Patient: sex F, age 89
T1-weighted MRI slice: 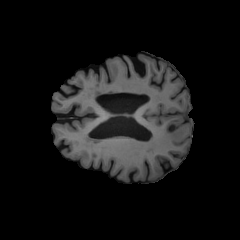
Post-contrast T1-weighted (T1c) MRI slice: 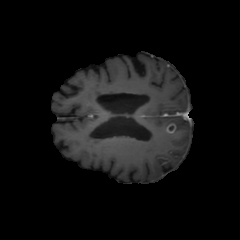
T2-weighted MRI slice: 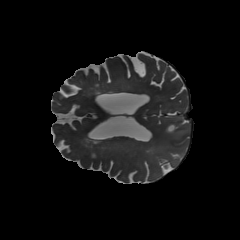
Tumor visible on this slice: yes
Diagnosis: Glioblastoma, IDH-wildtype
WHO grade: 4